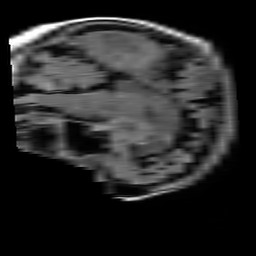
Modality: FLAIR
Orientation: sagittal
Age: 60
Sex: female
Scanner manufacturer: philips
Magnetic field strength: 1.5 T
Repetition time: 10 s
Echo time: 0.11 s